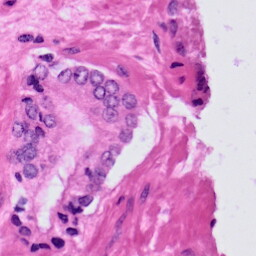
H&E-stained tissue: Prostate